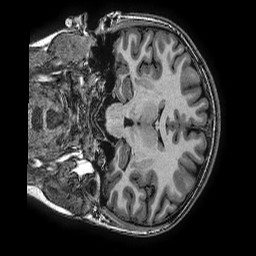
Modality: T1w
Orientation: coronal
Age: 17
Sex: female
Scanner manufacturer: ge
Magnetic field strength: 3 T
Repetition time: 0.0077 s
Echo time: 0.003436 s